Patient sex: F
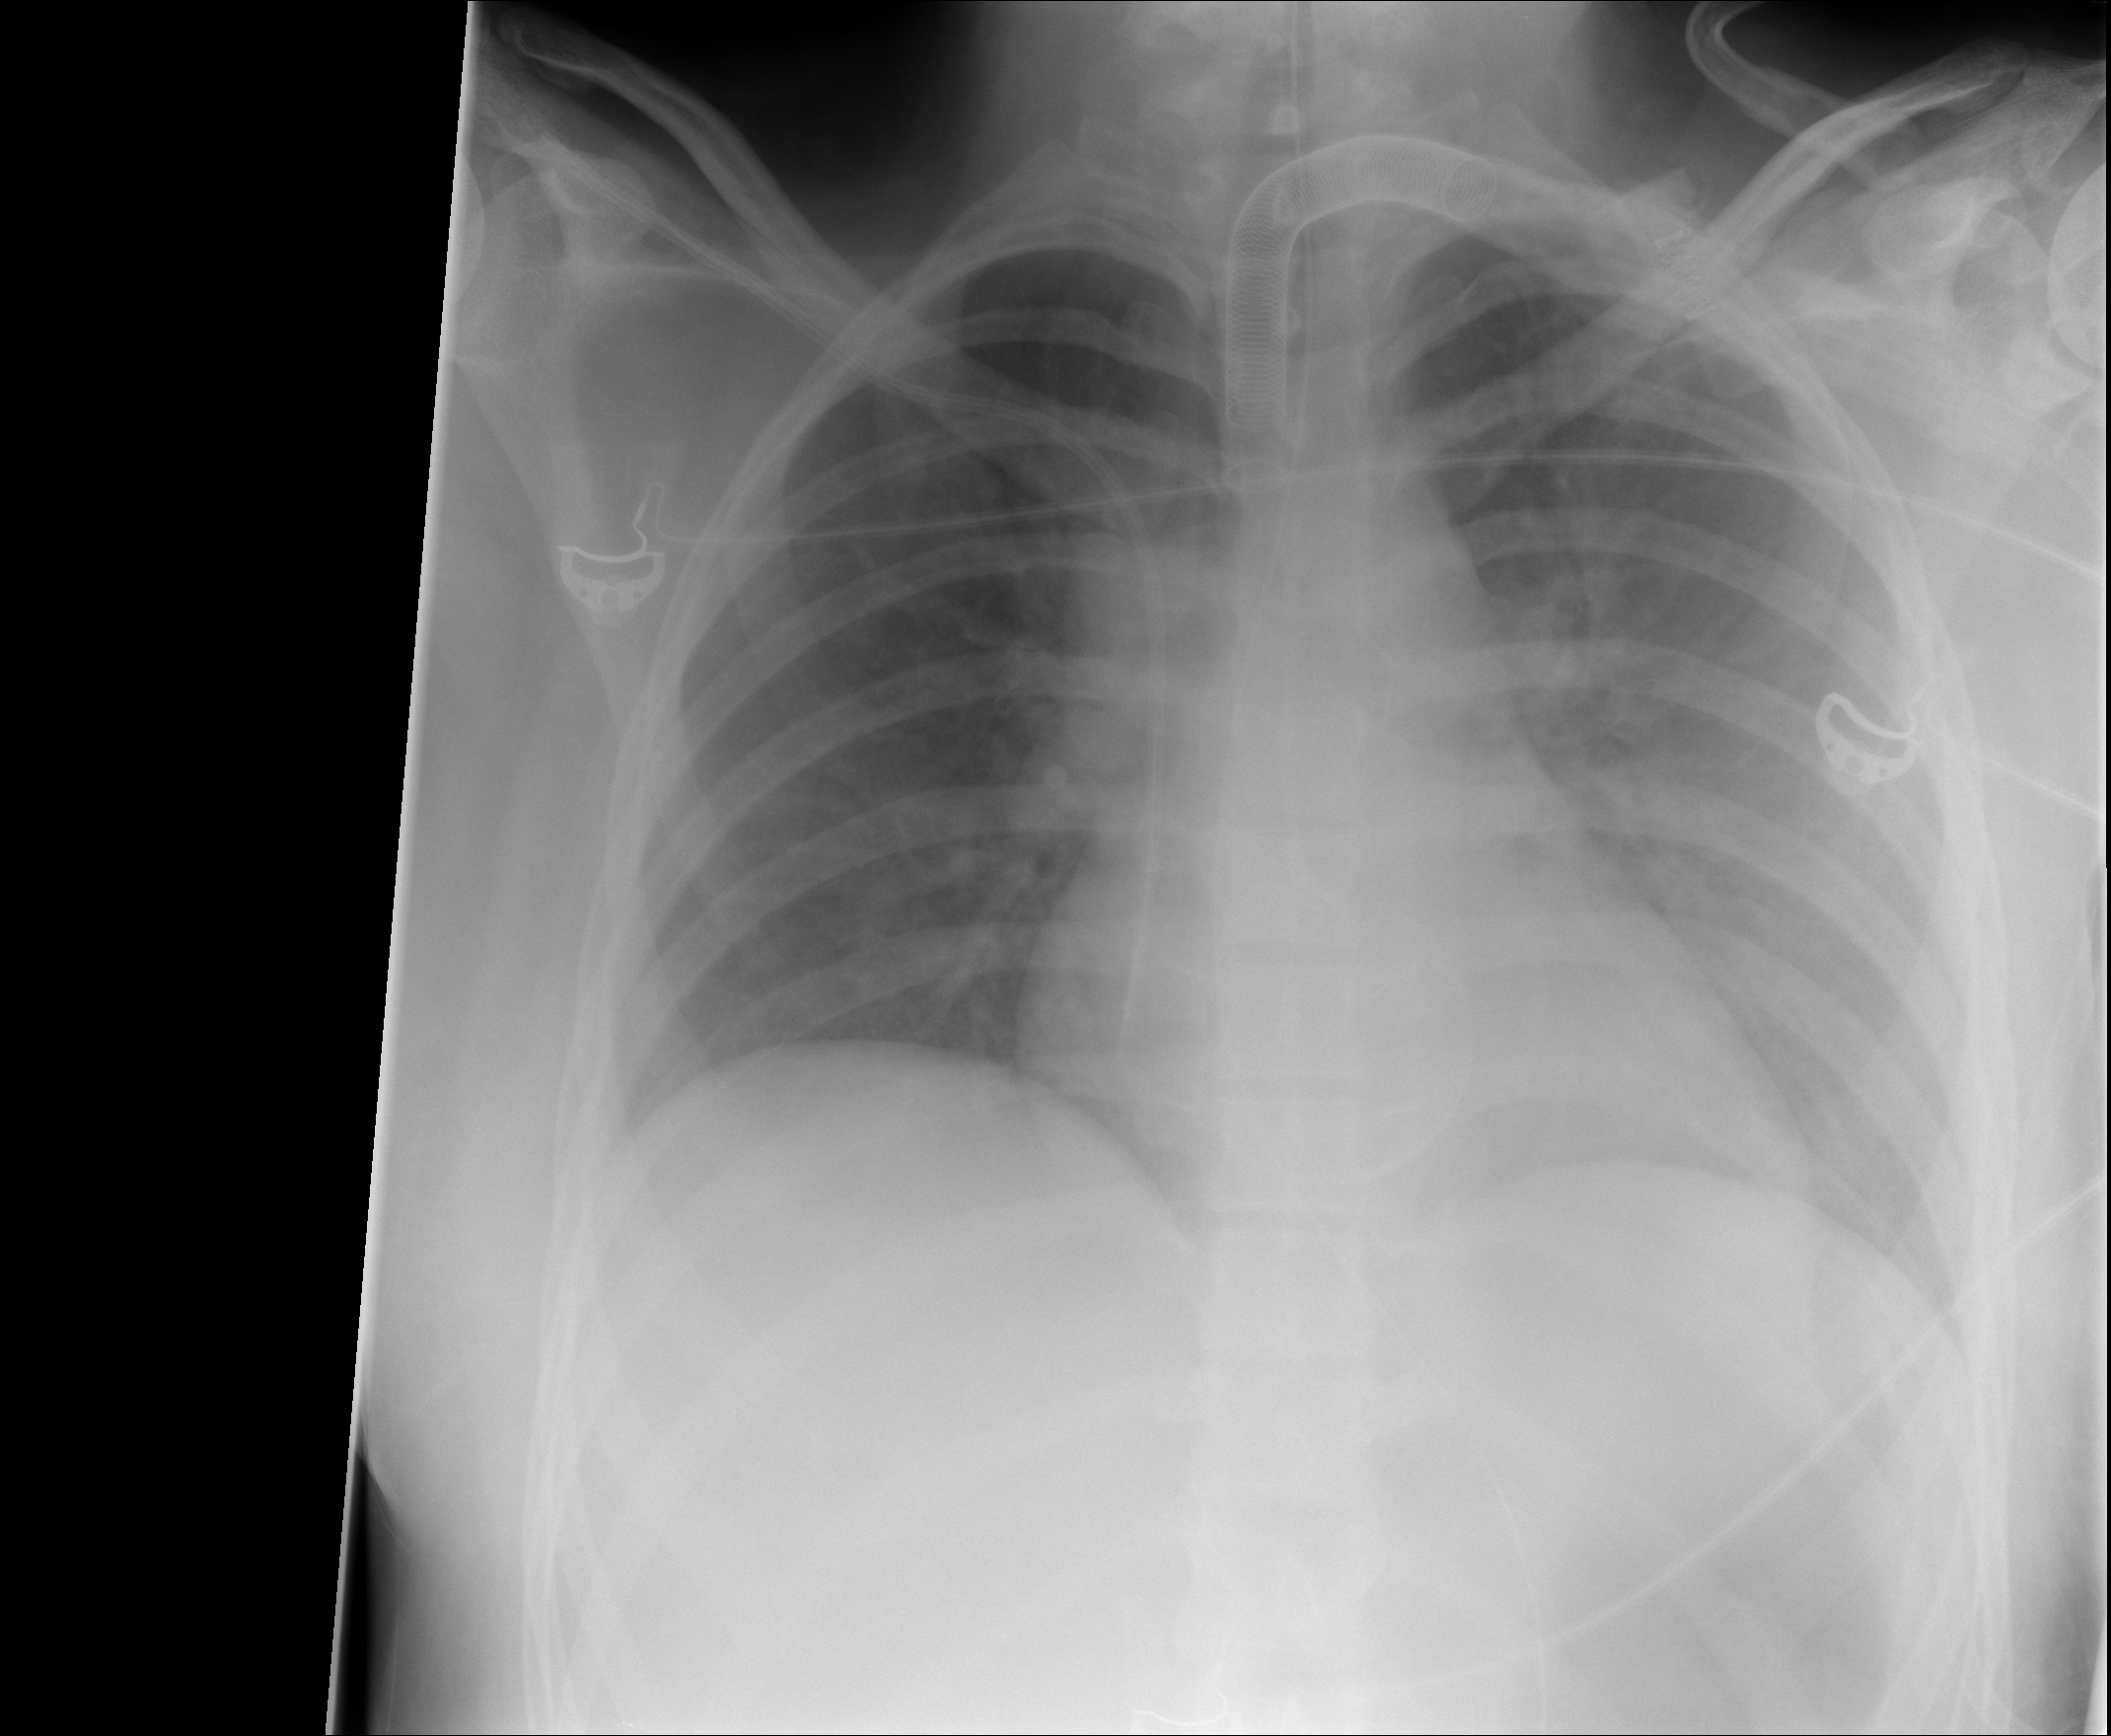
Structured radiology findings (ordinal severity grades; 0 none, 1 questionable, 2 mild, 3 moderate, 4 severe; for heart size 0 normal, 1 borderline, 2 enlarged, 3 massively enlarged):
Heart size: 0
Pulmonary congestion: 2
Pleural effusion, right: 0
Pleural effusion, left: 3
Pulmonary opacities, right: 0
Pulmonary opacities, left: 0
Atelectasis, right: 0
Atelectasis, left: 3